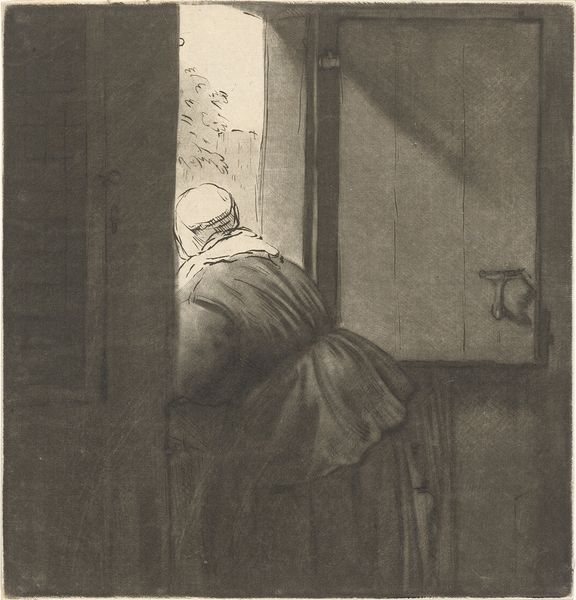
Titel: Vrouwtje leunend over een onderdeur
Künstler: Cornelis Ploos van Amstel
Standort: Amsterdam
Institution: Rijksmuseum
Schlagwörter: curtain, white, window, women, gray, room, woman, looking, wood, sky, house, light, view, shadow, 커튼, mowan